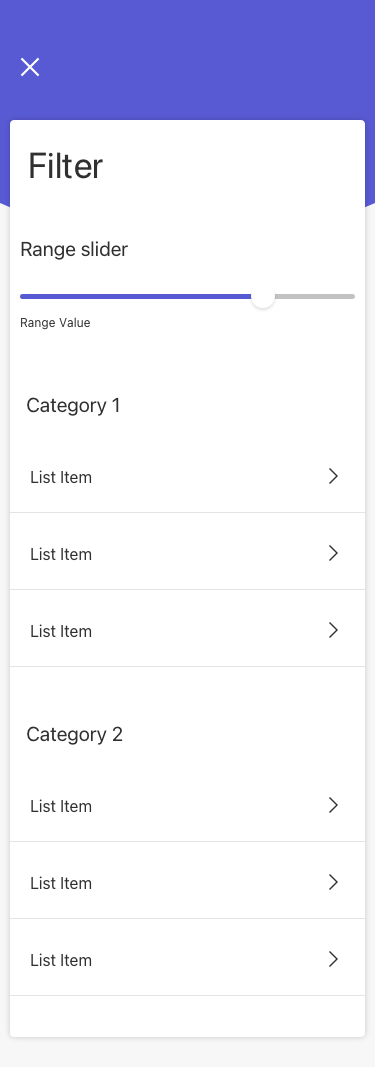
Text in this UI design:
List Item
List Item
List Item
Category 2
List Item
List Item
List Item
Category 1
Range Value
Range slider
Filter